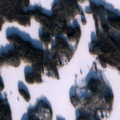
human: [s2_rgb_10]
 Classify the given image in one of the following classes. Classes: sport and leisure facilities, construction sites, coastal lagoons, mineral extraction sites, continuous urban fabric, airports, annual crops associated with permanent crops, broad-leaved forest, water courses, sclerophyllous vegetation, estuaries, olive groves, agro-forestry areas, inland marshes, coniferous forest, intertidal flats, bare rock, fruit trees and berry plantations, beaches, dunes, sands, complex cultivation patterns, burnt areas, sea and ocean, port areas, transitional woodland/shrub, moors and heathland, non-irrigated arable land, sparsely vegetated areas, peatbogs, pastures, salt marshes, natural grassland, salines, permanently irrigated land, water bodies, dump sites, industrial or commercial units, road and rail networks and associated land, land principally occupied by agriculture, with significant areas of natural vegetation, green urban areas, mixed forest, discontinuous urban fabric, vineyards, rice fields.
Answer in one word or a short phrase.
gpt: coniferous forest, mixed forest, water bodies